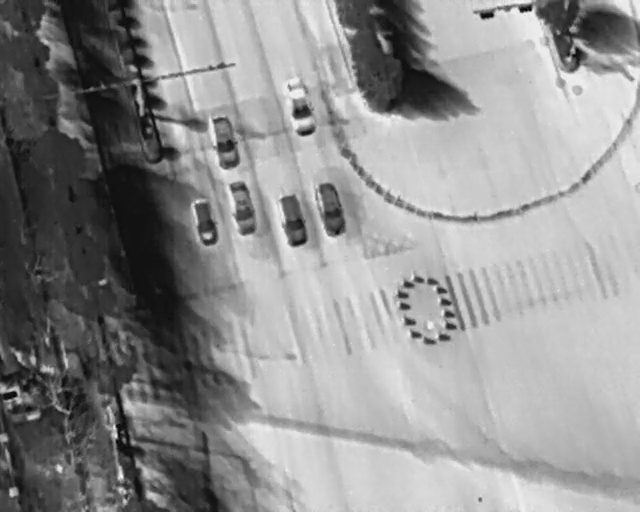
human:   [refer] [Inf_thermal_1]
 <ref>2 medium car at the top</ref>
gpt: <box>[[30, 25, 39, 29, 168], [41, 17, 51, 23, 164]]</box>

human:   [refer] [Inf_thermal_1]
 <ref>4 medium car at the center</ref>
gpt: <box>[[28, 41, 35, 45, 167], [33, 38, 41, 42, 165], [41, 41, 49, 45, 168], [47, 38, 56, 43, 165]]</box>